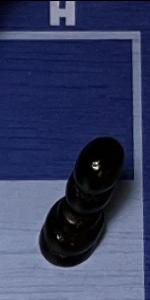
Label: Pawn_Black